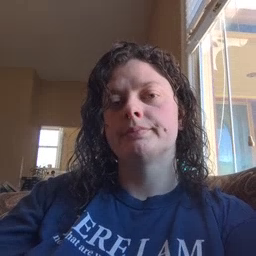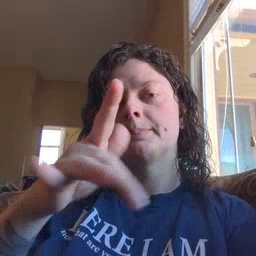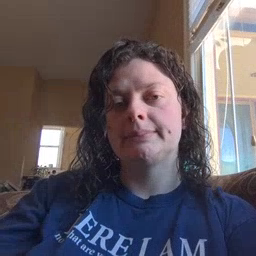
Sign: empty